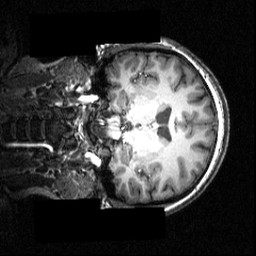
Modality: T1w
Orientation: coronal
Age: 20
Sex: female
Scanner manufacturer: siemens
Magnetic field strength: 3.951 T
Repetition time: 1.5 s
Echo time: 0.00335 s